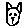
Label: cat